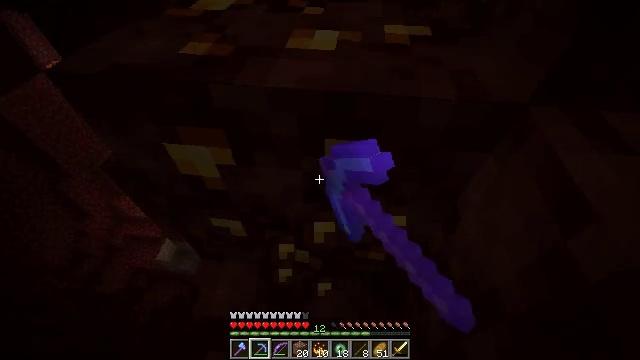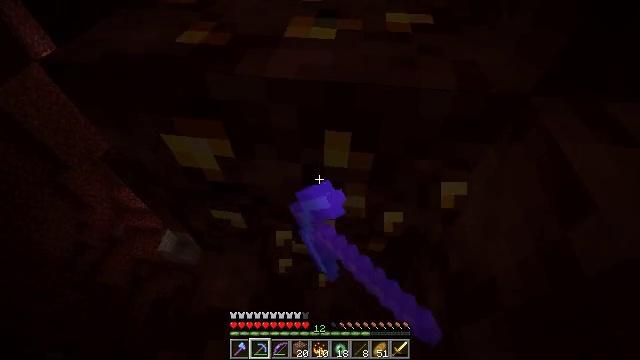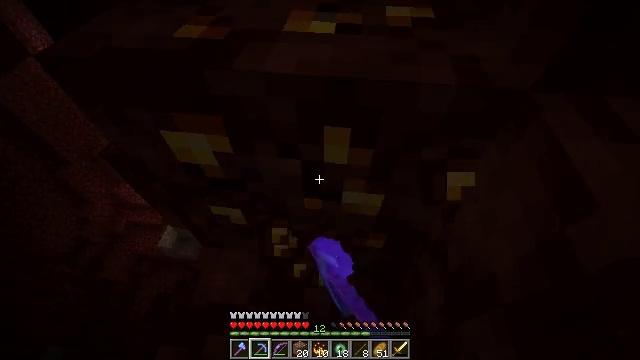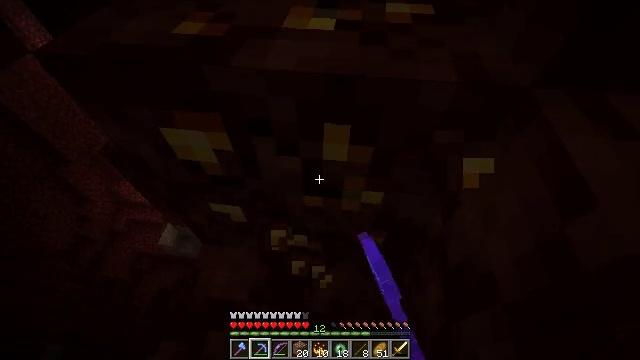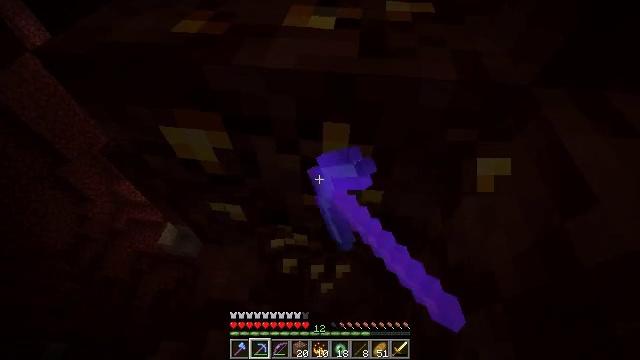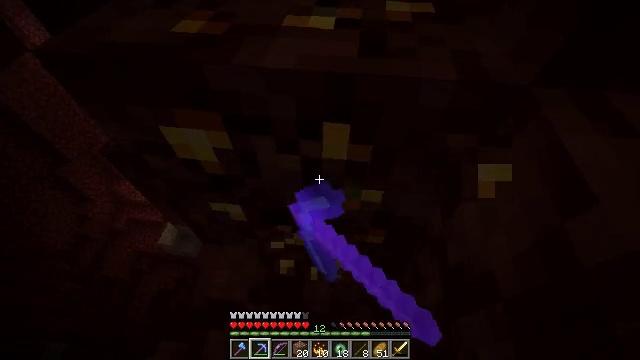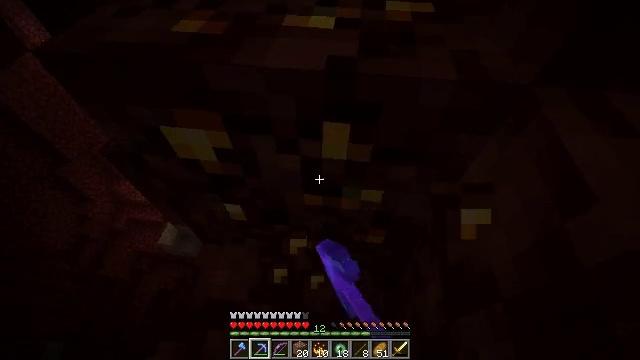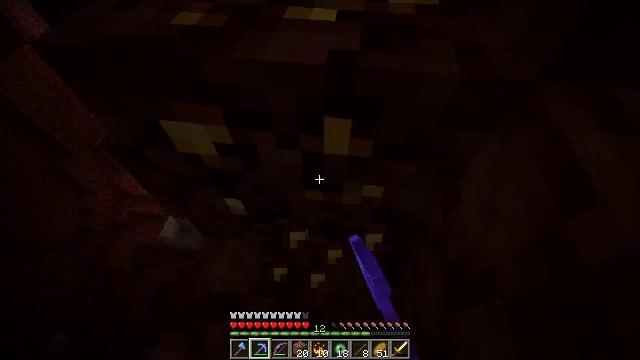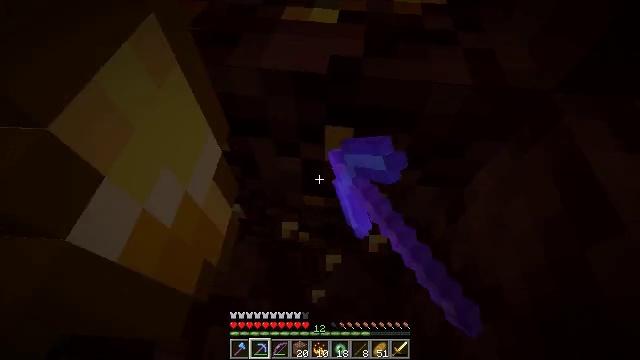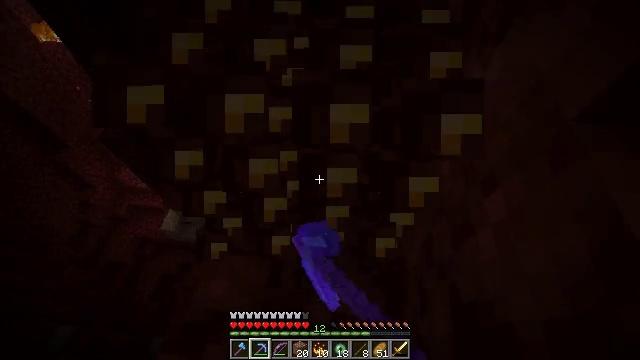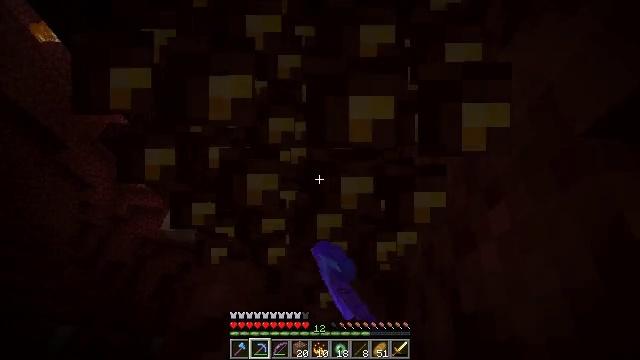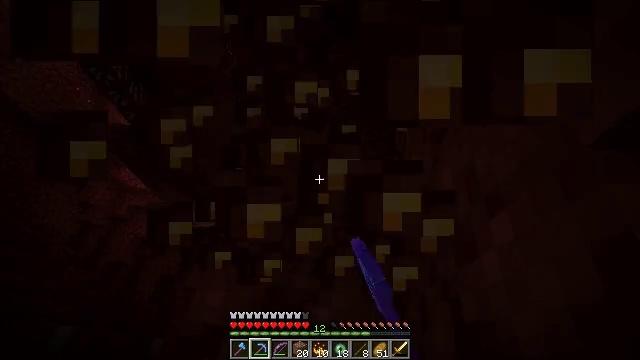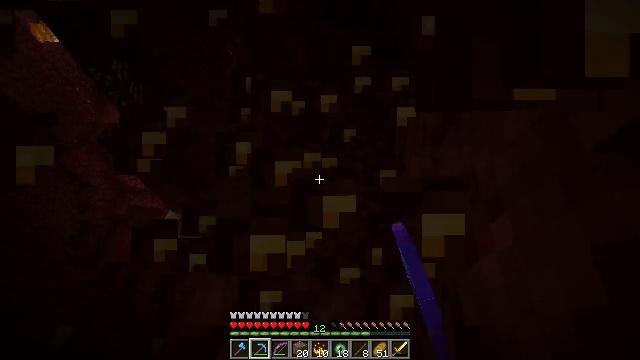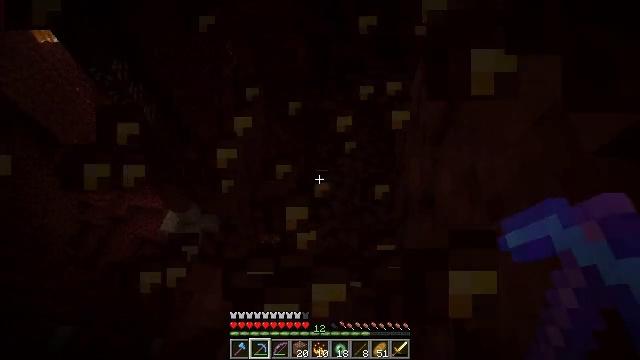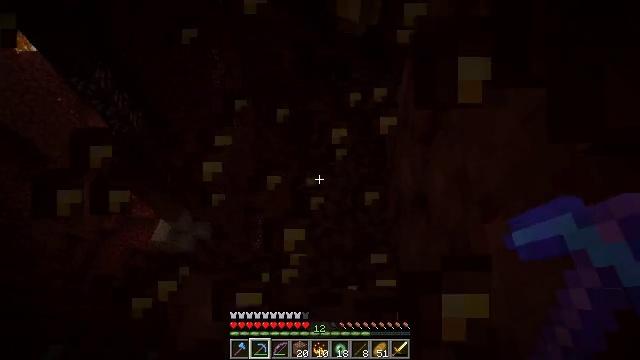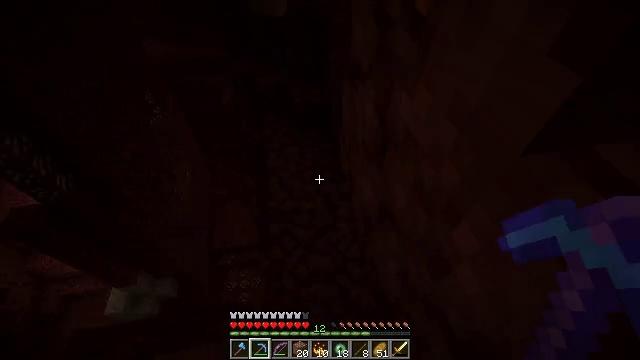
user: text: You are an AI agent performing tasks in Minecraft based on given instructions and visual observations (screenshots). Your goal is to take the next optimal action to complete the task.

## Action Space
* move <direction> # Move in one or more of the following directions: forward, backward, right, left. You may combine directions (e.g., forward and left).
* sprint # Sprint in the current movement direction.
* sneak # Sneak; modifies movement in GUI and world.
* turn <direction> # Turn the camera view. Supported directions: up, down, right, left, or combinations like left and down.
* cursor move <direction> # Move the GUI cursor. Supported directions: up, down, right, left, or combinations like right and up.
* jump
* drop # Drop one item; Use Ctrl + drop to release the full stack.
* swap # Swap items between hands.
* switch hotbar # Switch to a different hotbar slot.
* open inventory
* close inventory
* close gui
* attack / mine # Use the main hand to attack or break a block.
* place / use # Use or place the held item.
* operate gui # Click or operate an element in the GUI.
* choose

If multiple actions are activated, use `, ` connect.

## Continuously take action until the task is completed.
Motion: motion action
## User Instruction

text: Gather nether gold ore using a pickaxe.
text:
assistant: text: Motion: sneak, turn down, attack / mine
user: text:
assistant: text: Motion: sneak, attack / mine
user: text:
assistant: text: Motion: sneak, attack / mine
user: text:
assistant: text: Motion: sneak, attack / mine
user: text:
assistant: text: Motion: sneak, attack / mine
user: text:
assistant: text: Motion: sneak, attack / mine
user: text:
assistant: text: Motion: move forward, sneak, turn down, attack / mine
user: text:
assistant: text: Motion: move forward, sneak, turn down, attack / mine
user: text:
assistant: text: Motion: move forward, sneak, attack / mine
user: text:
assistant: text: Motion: sneak, attack / mine
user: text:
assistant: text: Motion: sneak, attack / mine
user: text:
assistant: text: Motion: sneak, attack / mine
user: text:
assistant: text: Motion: sneak, attack / mine
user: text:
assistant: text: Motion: move forward, sneak, turn right, attack / mine
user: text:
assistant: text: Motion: move forward, sneak, turn right and up, attack / mine
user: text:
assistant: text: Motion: move forward, sneak, turn right and up, attack / mine
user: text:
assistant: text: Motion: move forward, sneak, turn right and up, attack / mine
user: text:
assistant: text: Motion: sneak, turn right and up, attack / mine
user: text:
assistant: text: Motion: sneak, turn right and up, attack / mine
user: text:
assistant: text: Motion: sneak, turn up, attack / mine
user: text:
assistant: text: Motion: sneak, turn up, attack / mine
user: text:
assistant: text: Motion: sneak, attack / mine
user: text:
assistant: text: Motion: sneak, turn up, attack / mine
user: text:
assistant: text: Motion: sneak, turn right and up, attack / mine
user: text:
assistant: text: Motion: sneak, turn right and up, attack / mine
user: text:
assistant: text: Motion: sneak, attack / mine
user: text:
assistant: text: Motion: sneak, attack / mine
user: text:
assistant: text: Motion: sneak, attack / mine
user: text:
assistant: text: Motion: move forward, sneak, attack / mine
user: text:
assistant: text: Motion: move forward, sneak, attack / mine